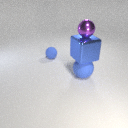
large blue rubber sphere in front of small blue rubber sphere